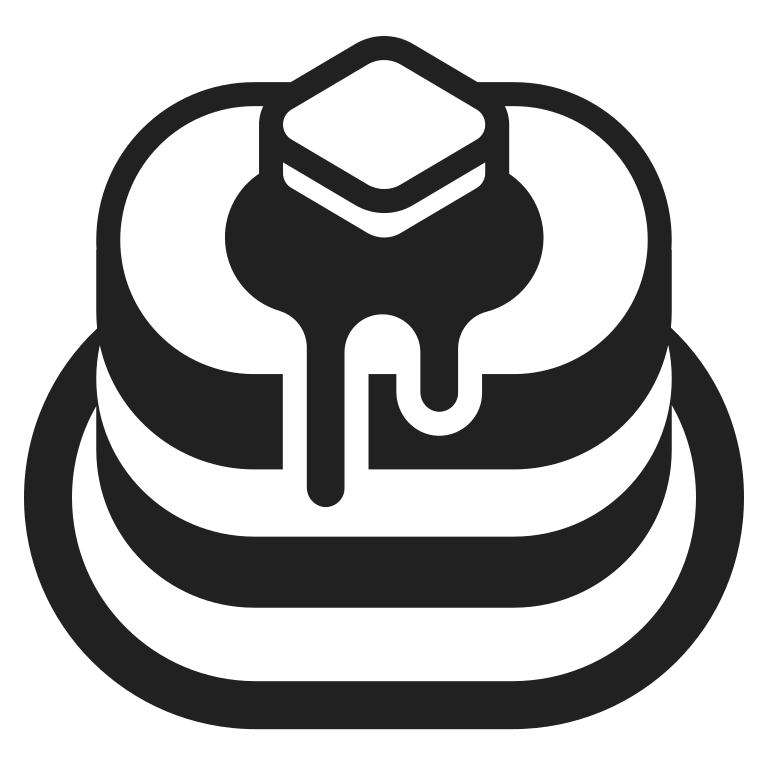
pancakes high contrast